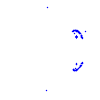
Particle: proton